Field crop: maize
Growth stage: 1
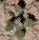
Species: chenopodium